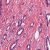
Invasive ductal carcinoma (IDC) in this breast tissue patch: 1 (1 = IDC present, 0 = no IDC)